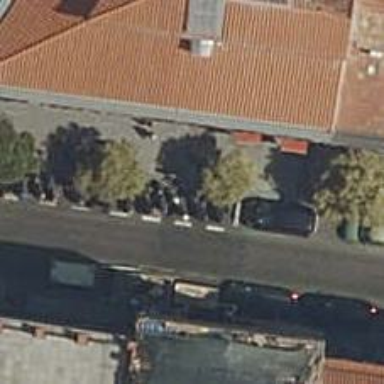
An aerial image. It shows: Motorcycle parking facility.